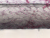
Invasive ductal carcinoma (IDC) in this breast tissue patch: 0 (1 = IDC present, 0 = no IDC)